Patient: sex M, age 78
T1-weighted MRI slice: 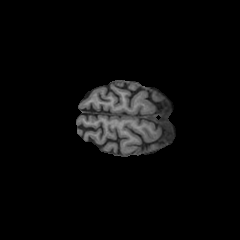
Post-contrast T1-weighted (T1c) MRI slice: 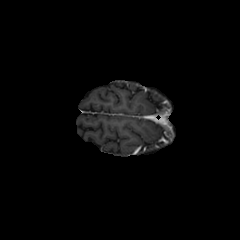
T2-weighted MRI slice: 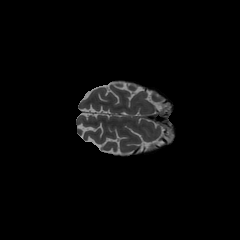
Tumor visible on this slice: no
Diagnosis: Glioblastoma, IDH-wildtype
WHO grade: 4